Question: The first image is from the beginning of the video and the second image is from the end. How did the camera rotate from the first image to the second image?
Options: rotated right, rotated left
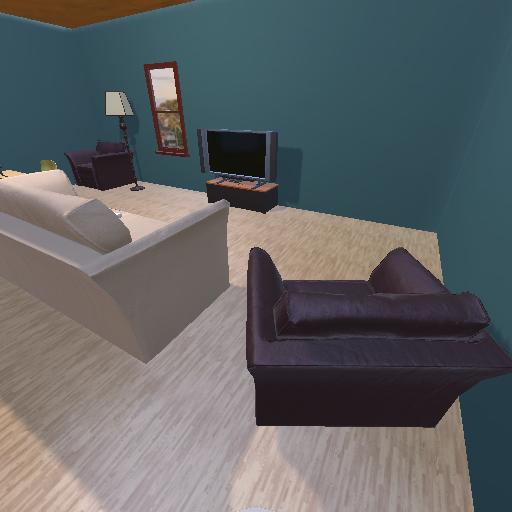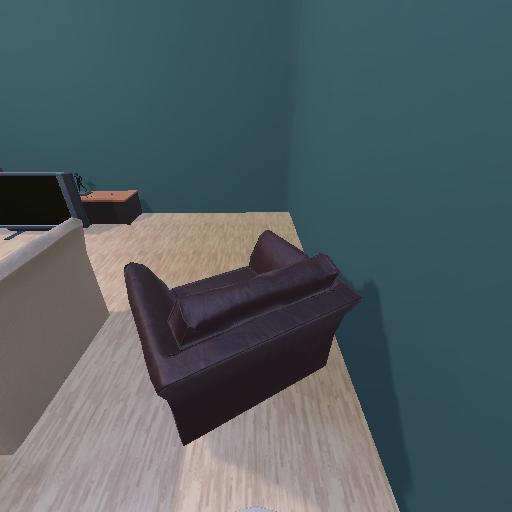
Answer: rotated right